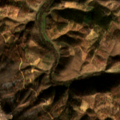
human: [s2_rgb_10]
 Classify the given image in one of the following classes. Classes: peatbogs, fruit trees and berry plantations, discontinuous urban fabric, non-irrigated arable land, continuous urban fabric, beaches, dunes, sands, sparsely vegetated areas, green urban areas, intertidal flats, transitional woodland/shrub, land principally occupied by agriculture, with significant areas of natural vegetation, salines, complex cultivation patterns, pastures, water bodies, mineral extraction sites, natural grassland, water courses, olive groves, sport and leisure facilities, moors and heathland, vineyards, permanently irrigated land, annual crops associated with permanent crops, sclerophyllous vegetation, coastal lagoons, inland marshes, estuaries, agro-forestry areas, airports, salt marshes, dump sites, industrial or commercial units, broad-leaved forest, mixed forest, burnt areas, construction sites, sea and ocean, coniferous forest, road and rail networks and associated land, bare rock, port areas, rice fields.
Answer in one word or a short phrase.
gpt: olive groves, moors and heathland, transitional woodland/shrub